Question: I can't push now, though I could do it yesterday.
When I use 'git push origin master', I get an error:
'''
$ git remote -v
origin https://github.com/REDACTED.git (fetch)
origin https://github.com/REDACTED.git (push)
$ git push origin master
Username for 'https://github.com': REDACTED
Password for 'https://REDACTED@github.com':
To https://github.com/REDACTED.git
! [rejected] master -> master (non-fast-forward)
error: failed to push some refs to 'https://github.com/REDACTED.git'
hint: Updates were rejected because the tip of your current branch is behind
hint: its remote counterpart. Integrate the remote changes (e.g.
hint: 'git pull ...') before pushing again.
hint: See the 'Note about fast-forwards' in 'git push --help' for details.
'''
What my working directory and remote repository looks like:

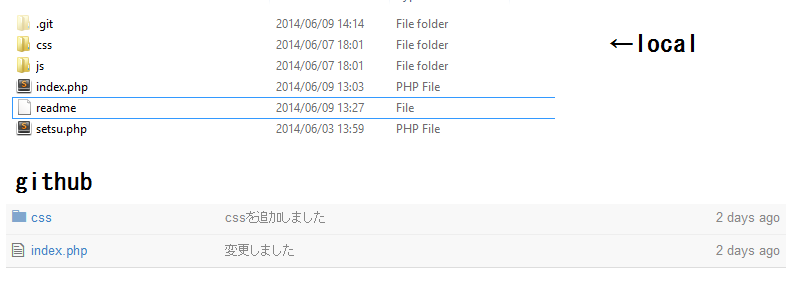
Answer: (Note: <URL>.
The rest of this 2014 answer has been updated to use "'main'")
(The following assumes 'github.com' itself is down, as <URL>
If the GitHub repo has seen new commits pushed to it, while you were working locally, I would advise using:
'''
git pull --rebase
git push
'''
The full syntax is:
'''
git pull --rebase origin main
git push origin main
'''
<URL>
'''
git config --global pull.rebase true
git config --global rebase.autoStash true
'''
A simple 'git pull' would be enough.
(Note: with <URL>
That way, you would replay (the '--rebase' part) your local commits on top of the newly updated 'origin/main' (or 'origin/yourBranch': 'git pull origin yourBranch').
See a more complete example in the <URL>.
I would recommend a:
'''
# add and commit first
#
git push -u origin main
# Or git 2.37 Q2 2022+
git config --global push.autoSetupRemote true
git push
'''
That would establish a tracking relationship between your local main branch and its upstream branch.
After that, any future push for that branch can be done with a simple:
'''
git push
'''
Again, with <URL>.
See "<URL>".
---
Since the OP already <URL> on top of 'origin/main':
'''
git reset --mixed origin/main
git add .
git commit -m "This is a new commit for what I originally planned to be amended"
git push origin main
'''
There is no need to 'pull --rebase'.
Note: 'git reset --mixed origin/main' can also be written 'git reset origin/main', since the '--mixed' option is the default one when using <URL>.